Question: i am creating an asp.net application, it's already working by now, but the problem is when i use "Live HTTP Headers" i found that my site have 2 ASPXAUTH cookie, and the one being used is the bottom one.
here i give a screen shoot what i found:

btw here is some of my code in login page :
'''
string email = tbEmail.Text;
string pass = tbPass.Text;
bool remember = cbRemember.Checked;
var res = (from user in ctx.users
where user.password == ctx.ConvertPassword(pass)
&& user.email == email
select user).FirstOrDefault(); // Remark : 0 = active, 1 = Inactive, 2 = Suspend, 3 = Unconfirmed
if (res != null && res.email.ToLower() == email.ToLower())
{
if (res.userstatus == 0 || res.userstatus == 3)
{
FormsAuthentication.SetAuthCookie(email, remember);
FormsAuthentication.RedirectFromLoginPage(email, remember);
var arr = Request.Cookies.AllKeys;
}
else if (res.userstatus == (int)UserStatus.Inactive)
{
lblMessage.Text = "You have deleted your account, if you wish to restore it, please click ";
btRecover.Visible = true;
}
else if (res.userstatus == (int)UserStatus.Suspended)
{
lblMessage.Text = "Your account has been suspended, for more information, please contact our support";
}
else
{
lblMessage.Text = "Invalid username or password";
}
}
else
{
lblMessage.Text = "Invalid username or password";
}
'''
what i do wrong?
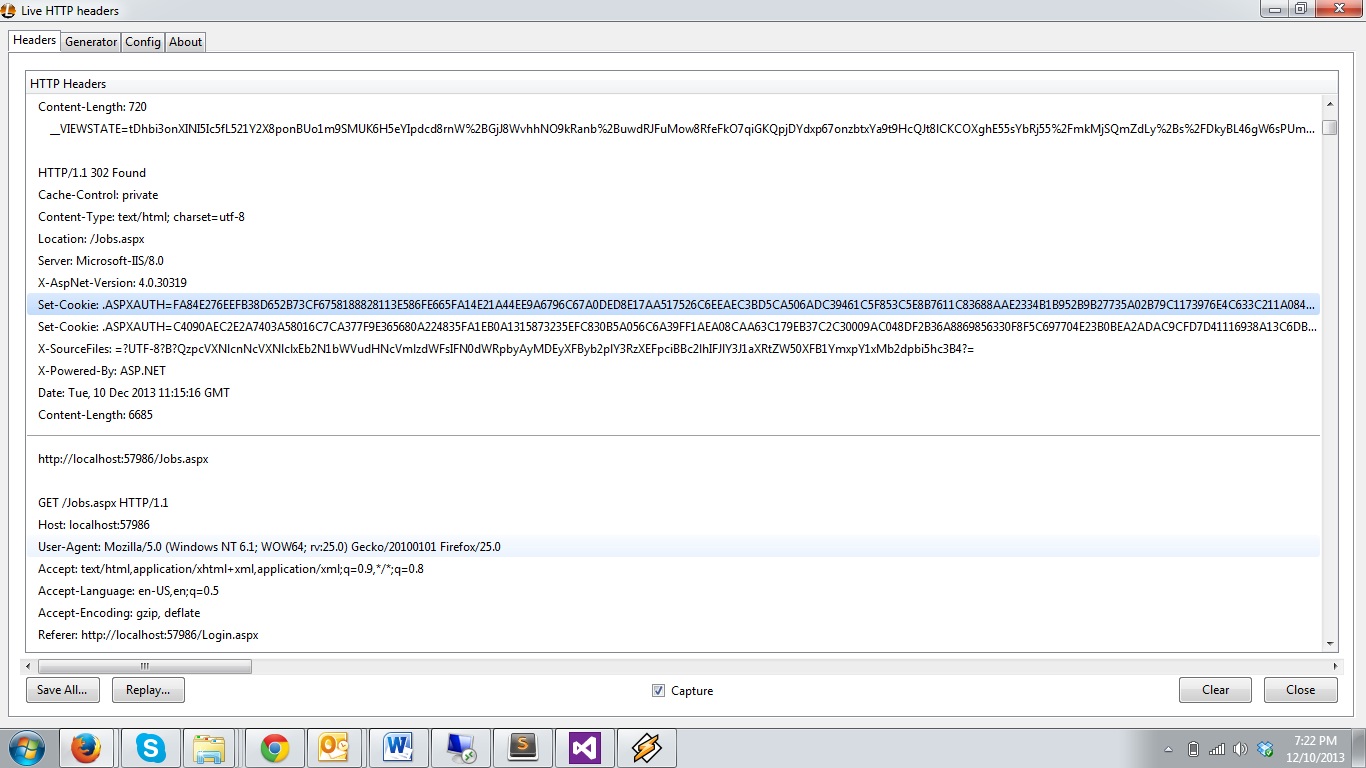
Answer: The
'''
FormsAuthentication.SetAuthCookie(email, remember);
'''
sets the cookie. But also does
'''
FormsAuthentication.RedirectFromLoginPage(email, remember);
'''
which is a higher level facade - not only sets the cookie but also redirects from the login page to the redirecturi pointing page.